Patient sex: F
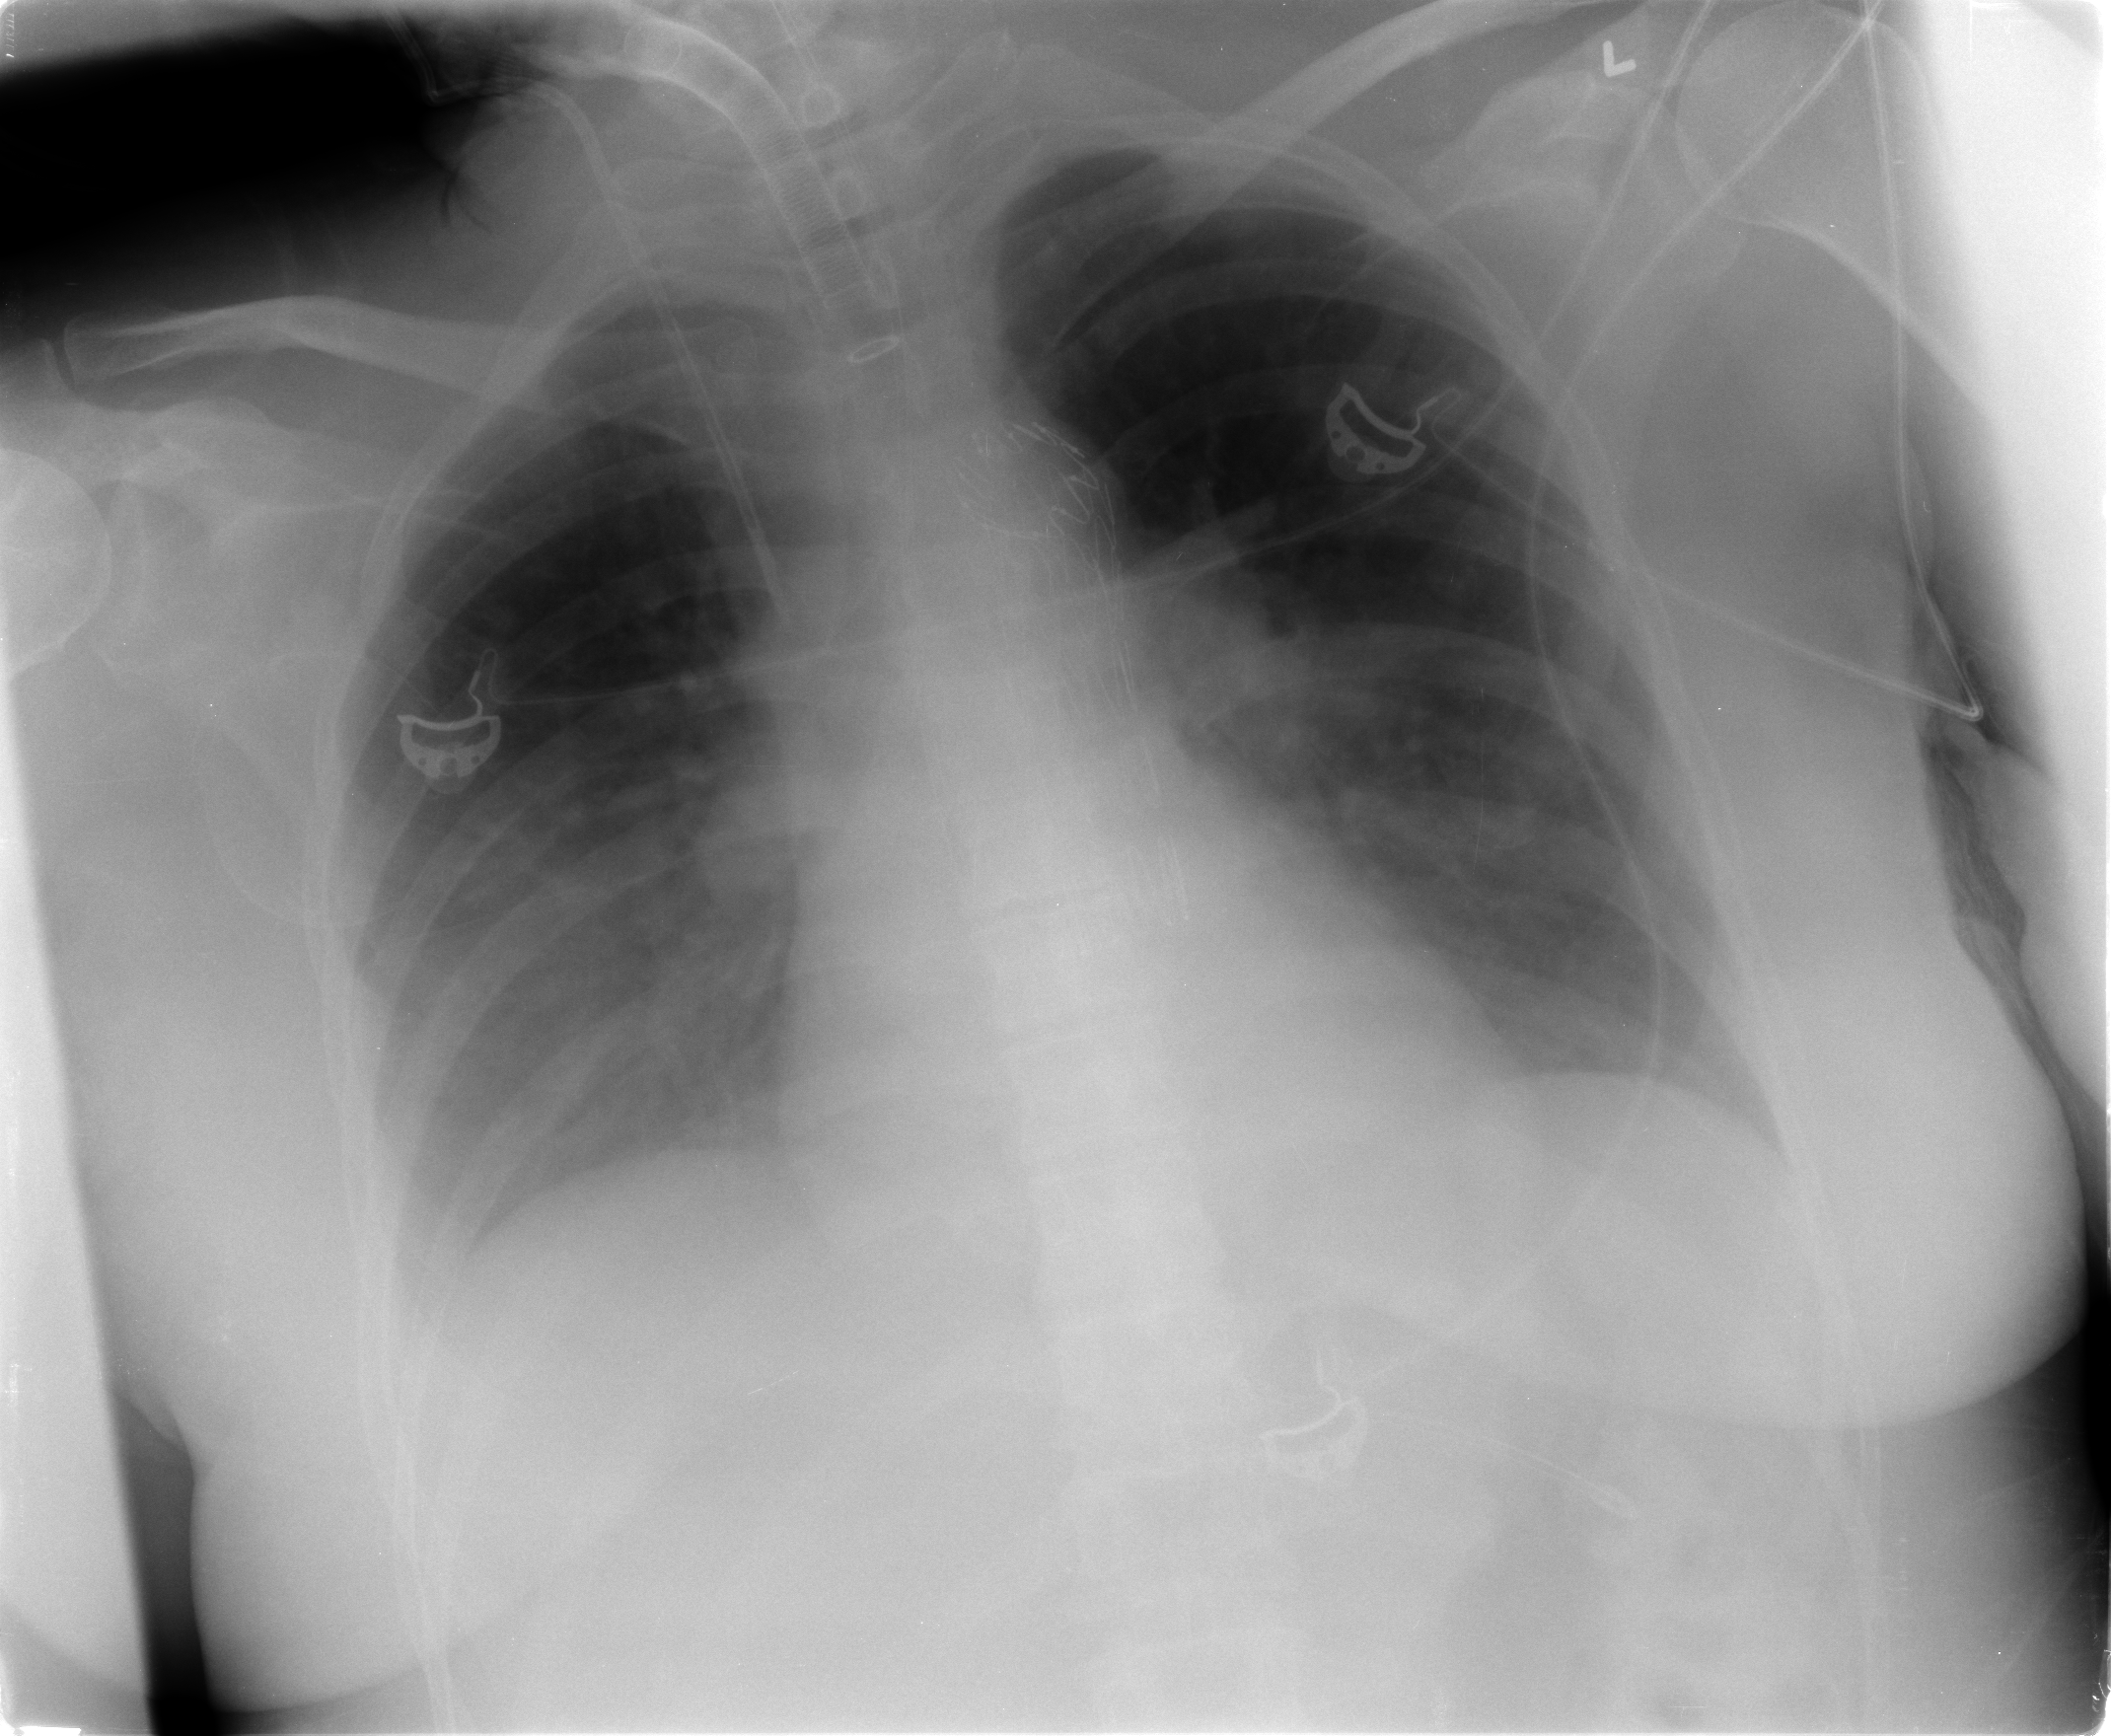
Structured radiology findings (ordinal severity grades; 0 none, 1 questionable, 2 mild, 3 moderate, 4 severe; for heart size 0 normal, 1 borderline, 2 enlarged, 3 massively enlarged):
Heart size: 0
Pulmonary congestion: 0
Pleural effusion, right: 2
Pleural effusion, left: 2
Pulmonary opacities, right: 0
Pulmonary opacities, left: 0
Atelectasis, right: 2
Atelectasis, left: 2